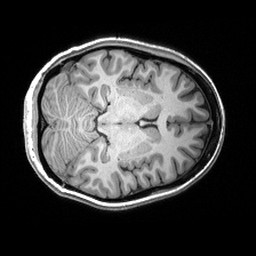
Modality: T1w
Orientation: axial
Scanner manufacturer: siemens
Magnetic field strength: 3 T
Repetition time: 2.53 s
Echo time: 0.00299 s